Field crop: maize
Growth stage: 1
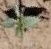
Species: datura